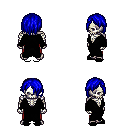
a pixel art fantasy rpg character, male body template, skeleton, black robe, red pants, blue bangs hairstyle, black slippers, four views (front, back, left, right), 2x2 character sprite sheet, small pixel art, hard edges, no anti-aliasing